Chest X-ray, PA view. Patient: 49 years old, sex F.
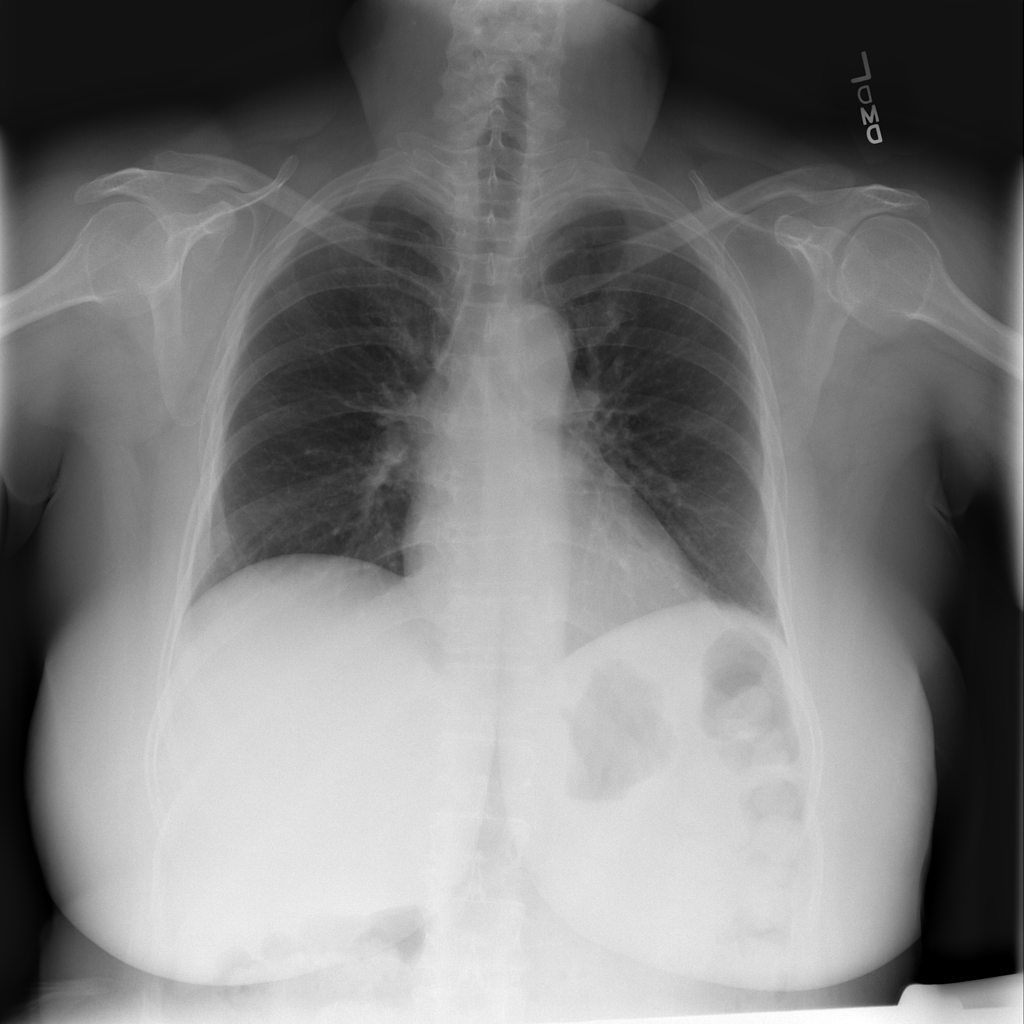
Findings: No Finding